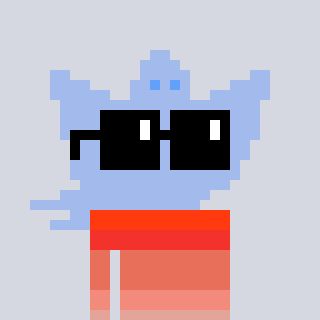
a pixel art character with square black sunglasses, a ghost-B-shaped head and a grayscale-colored body on a cool background